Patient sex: M
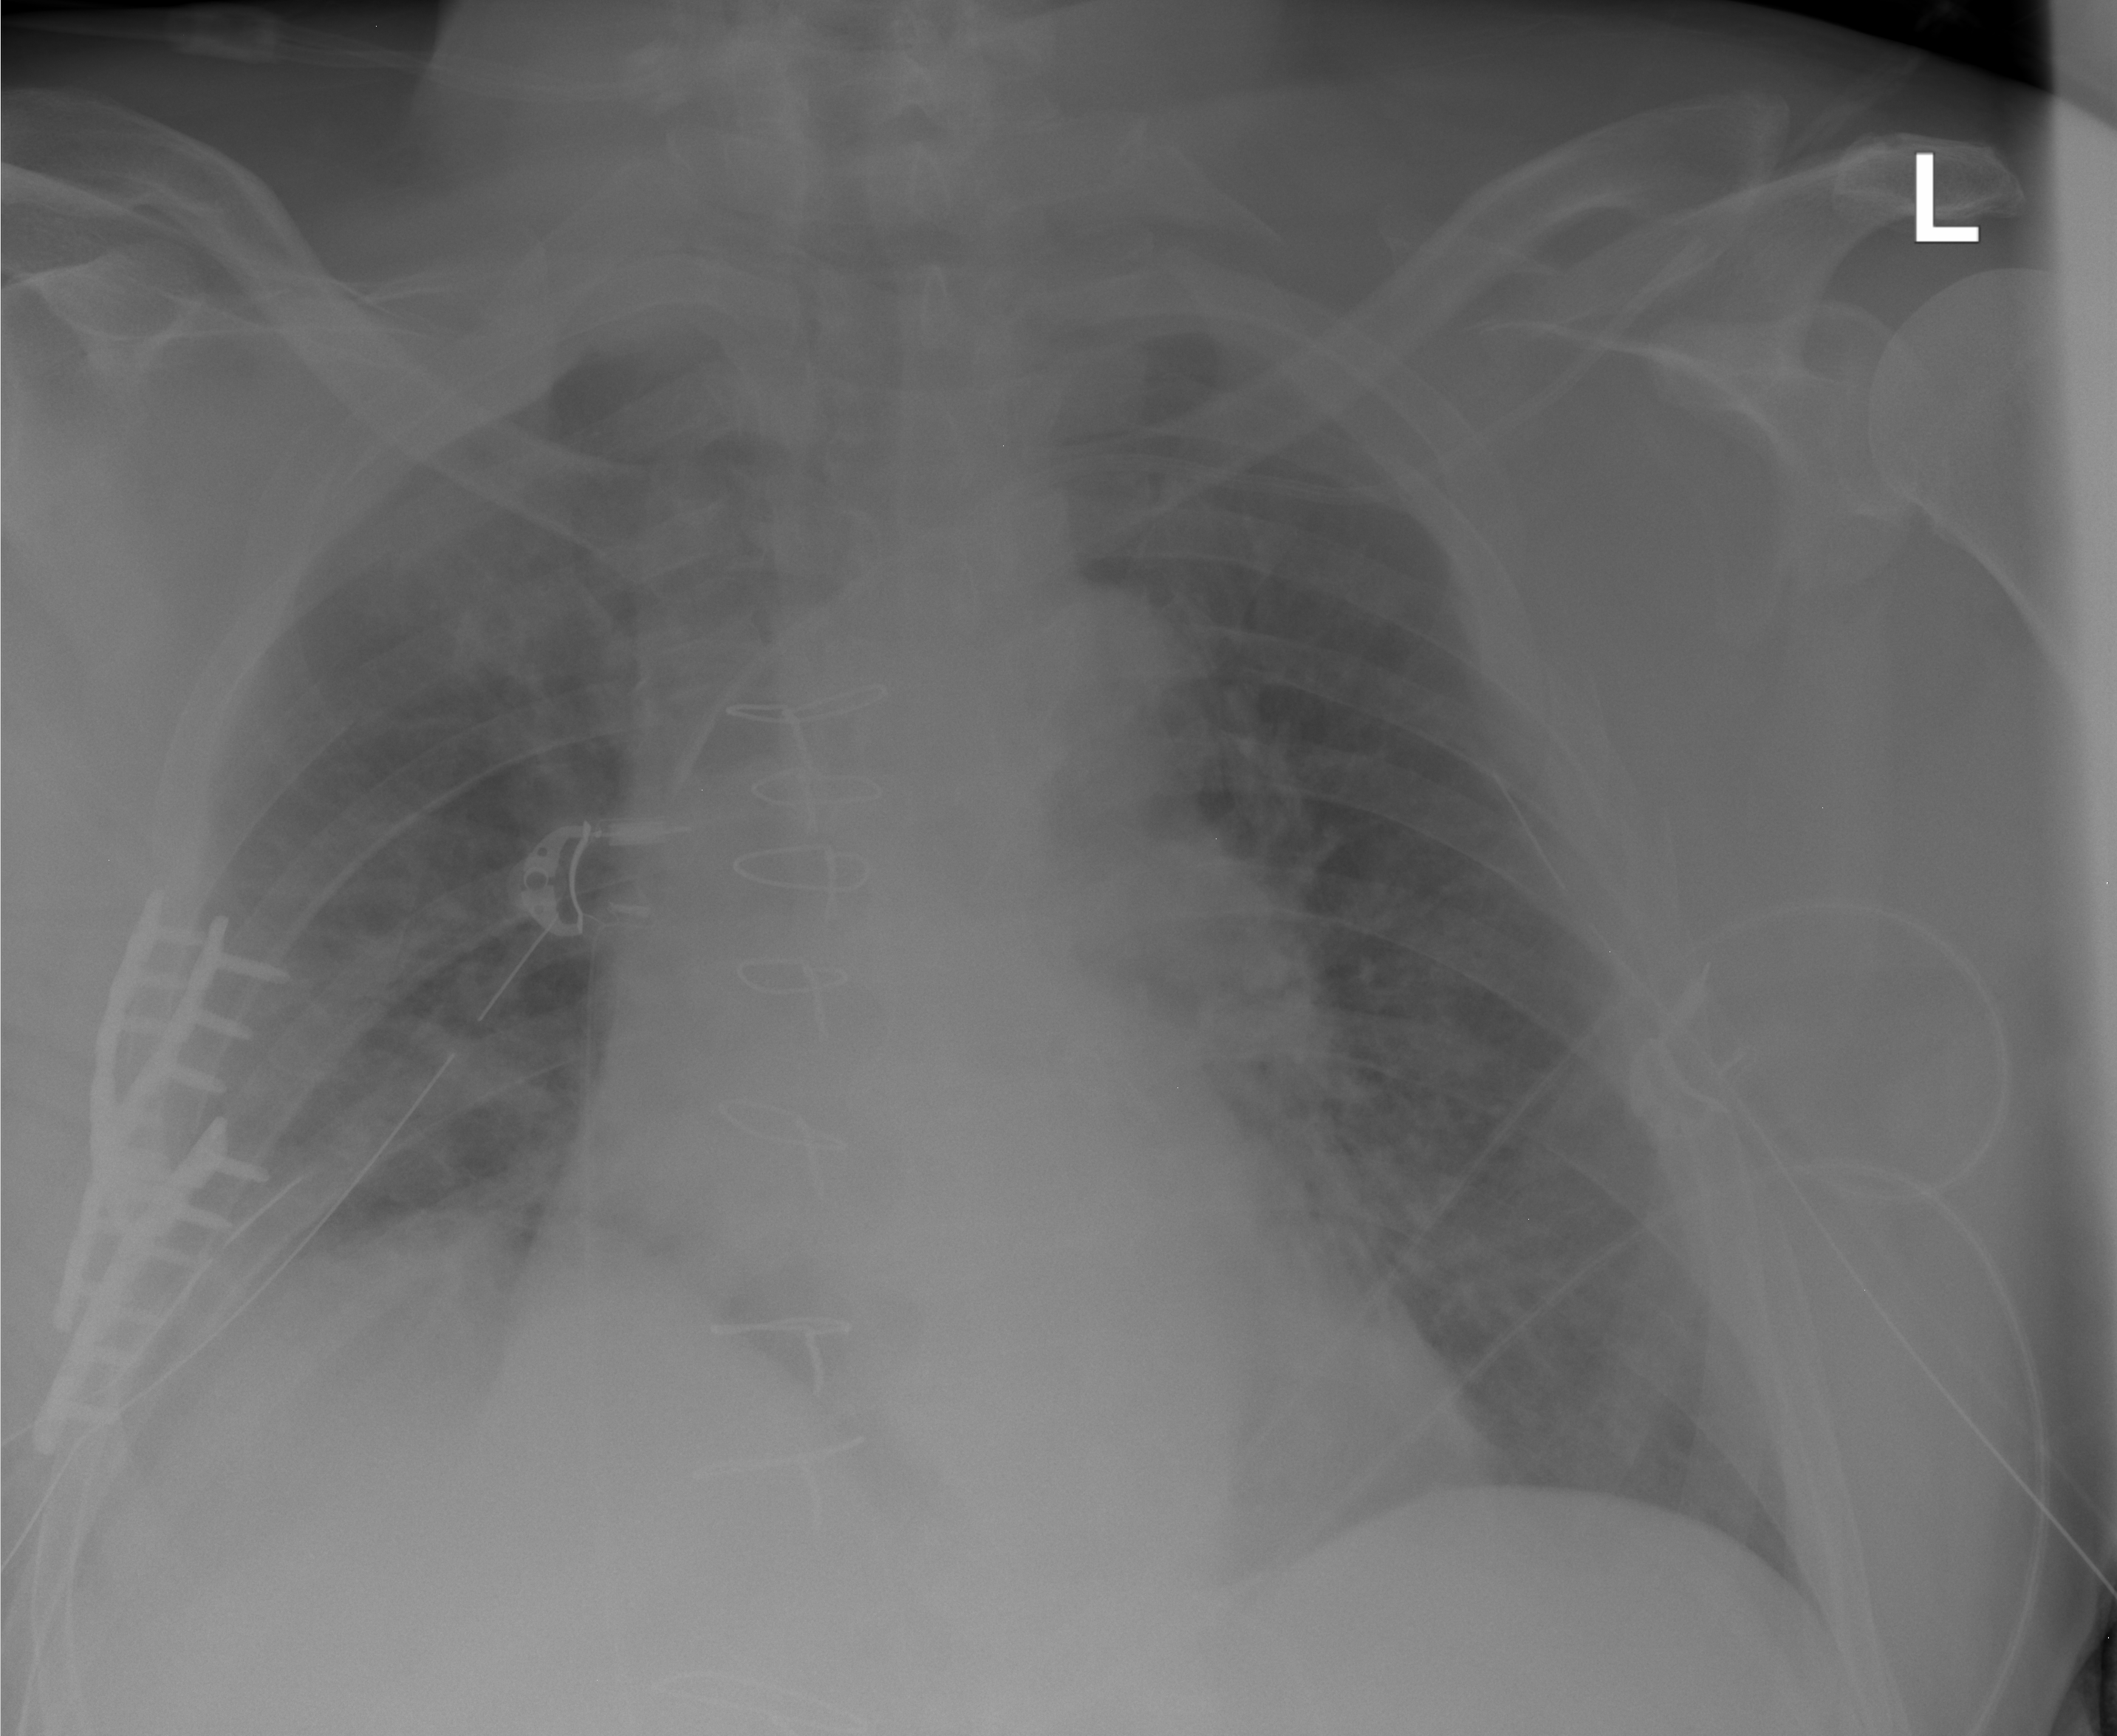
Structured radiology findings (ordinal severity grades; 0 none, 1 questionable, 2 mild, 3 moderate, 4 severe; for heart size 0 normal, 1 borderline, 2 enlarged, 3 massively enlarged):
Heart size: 0
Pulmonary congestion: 0
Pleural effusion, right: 0
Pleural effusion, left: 0
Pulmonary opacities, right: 0
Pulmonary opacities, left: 1
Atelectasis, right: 2
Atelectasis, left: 2